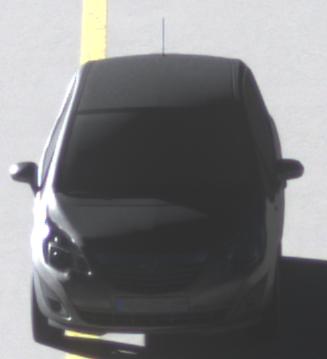
Make: Opel
Model: Meriva 1.4
Detailed model: Meriva (B)
Model produced from: 2010/05
Model produced until: 2013/11
Doors: 5
Color: gray
Road condition: dry road
Daytime: morning or afternoon
Contrast: high contrast